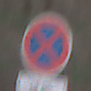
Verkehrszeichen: AbsolutesHalteverbot
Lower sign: SonstigeBeschraenkungen5
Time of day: MorningAfternoon
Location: Outdoor (Suburban)
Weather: PartlyCloudy
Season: NotSpecified
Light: Natural